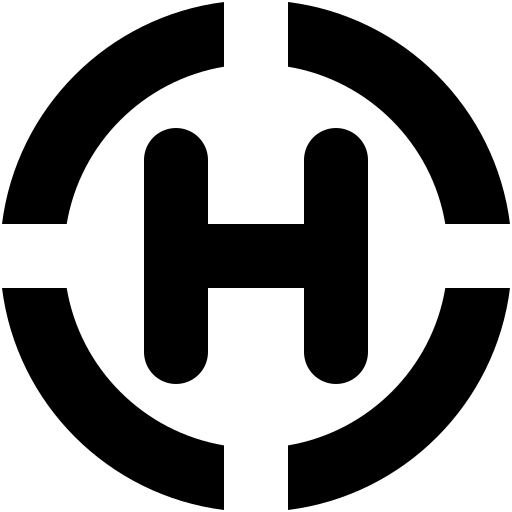
Tags: icon, FontAwesome, fa-icon, solid, helicopter, symbol